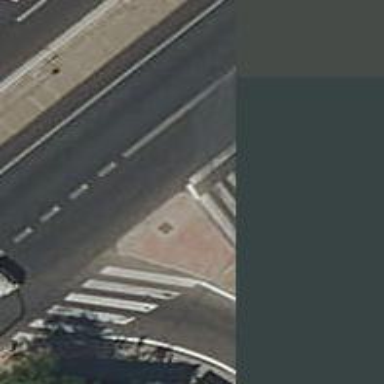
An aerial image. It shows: Stop road.